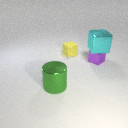
small purple metal cube in front of small yellow rubber cube